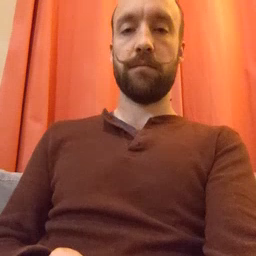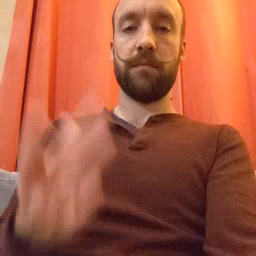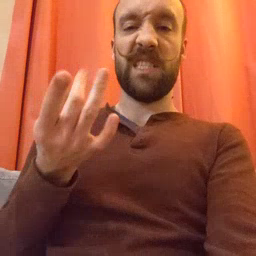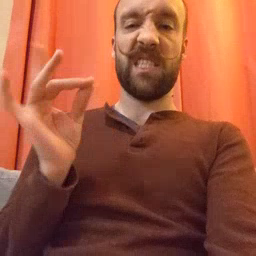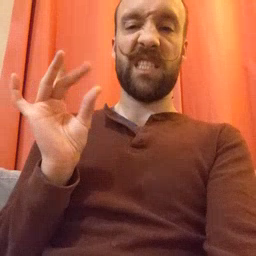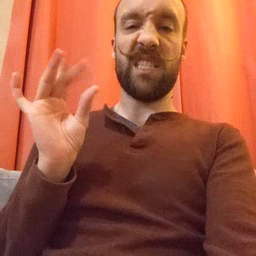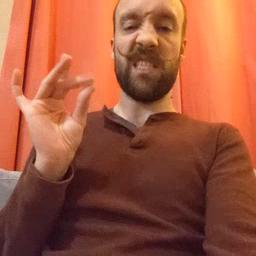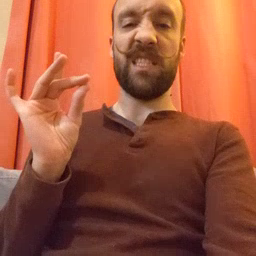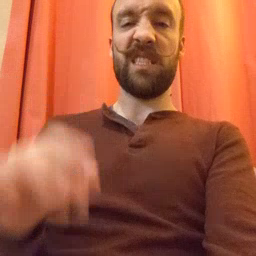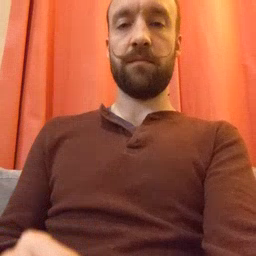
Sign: sticky